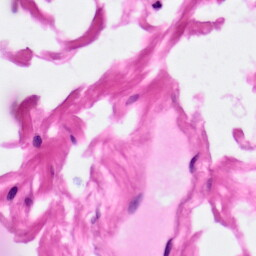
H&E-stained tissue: Pancreatic